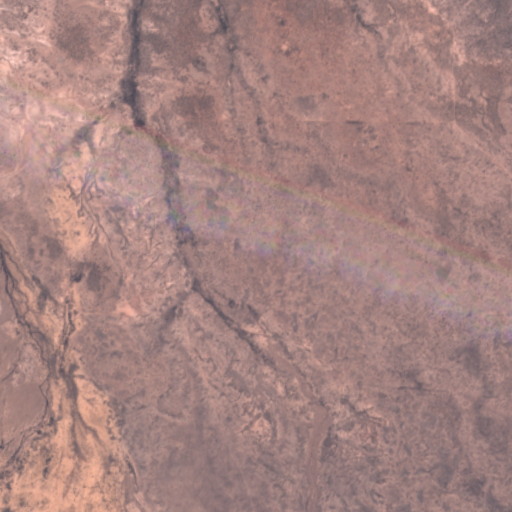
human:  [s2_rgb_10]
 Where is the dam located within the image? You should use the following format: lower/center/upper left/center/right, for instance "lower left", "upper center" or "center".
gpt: The dam is located in the upper left of the image.
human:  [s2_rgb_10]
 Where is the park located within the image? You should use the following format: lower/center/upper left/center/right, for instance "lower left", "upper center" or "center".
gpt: There is no park in the image.